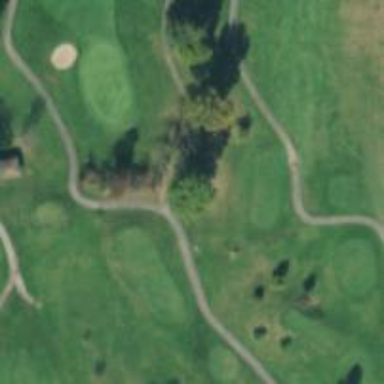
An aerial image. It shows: Path used for both walking and golf.